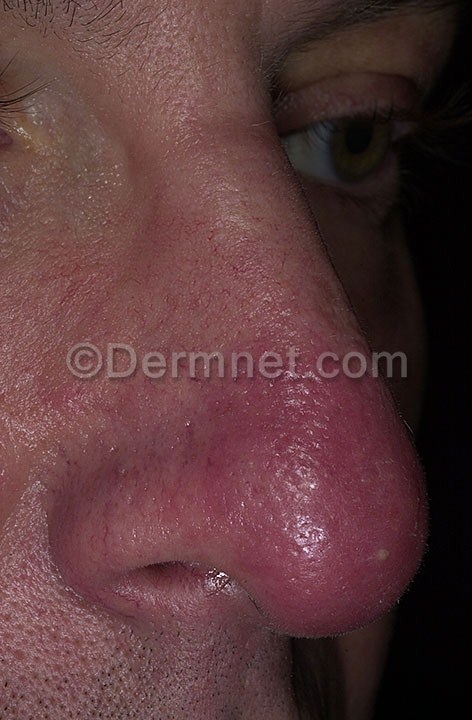
Disease: Acne and Rosacea Photos